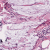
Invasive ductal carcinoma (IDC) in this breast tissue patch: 1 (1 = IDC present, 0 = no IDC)